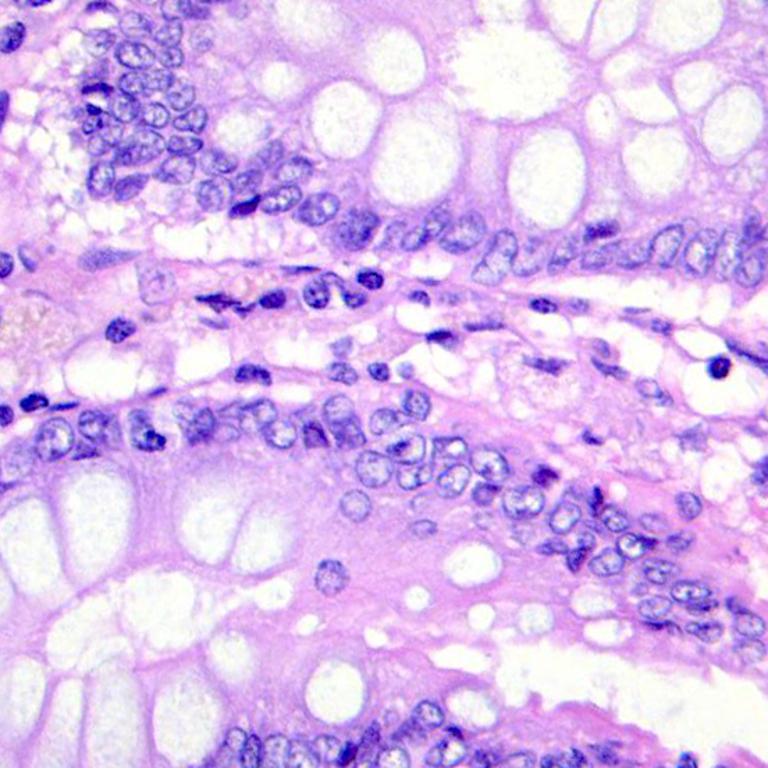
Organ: colon
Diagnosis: benign